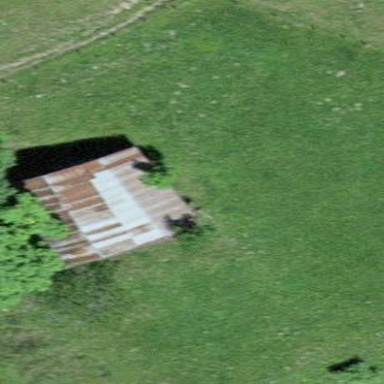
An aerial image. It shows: Rural barn.